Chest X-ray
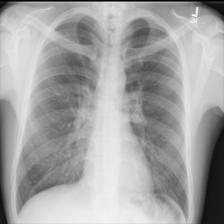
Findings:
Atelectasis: negative
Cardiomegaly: negative
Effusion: negative
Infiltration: negative
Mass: negative
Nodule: negative
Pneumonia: negative
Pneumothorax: negative
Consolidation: negative
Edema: negative
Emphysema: negative
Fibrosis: negative
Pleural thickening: negative
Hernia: negative